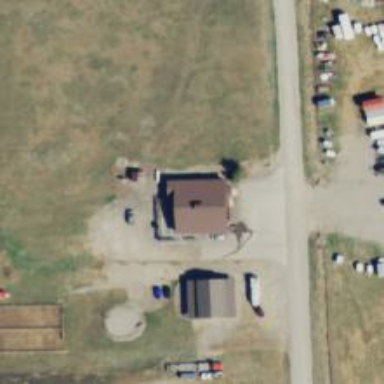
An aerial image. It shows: Veterinary facility.